Field crop: tomato
Growth stage: 2
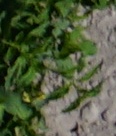
Species: tomato